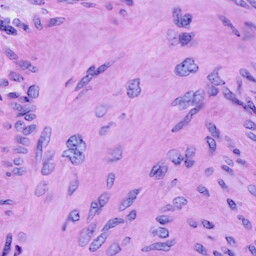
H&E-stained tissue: Cervix